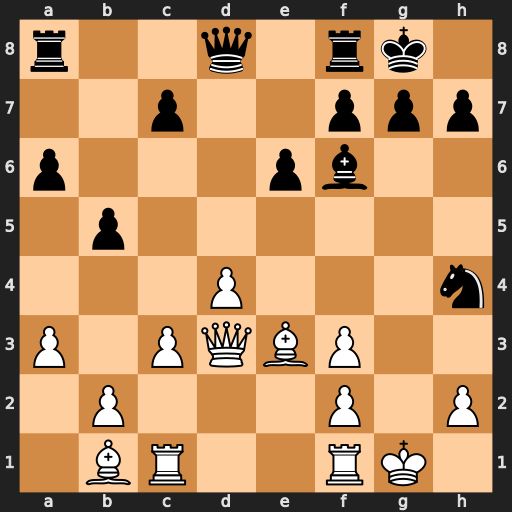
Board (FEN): r2q1rk1/2p2ppp/p3pb2/1p6/3P3n/P1PQBP2/1P3P1P/1BR2RK1
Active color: w
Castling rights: -
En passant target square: -
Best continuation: Qxh7#